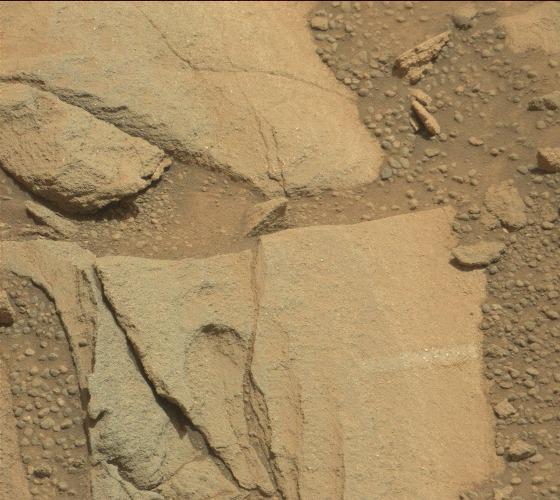
Terrain classes present: Bedrock, Gravel / Sand / Soil, Rock, Shadow